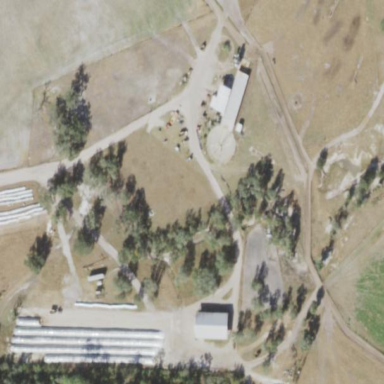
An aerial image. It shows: Dairy farmyard.